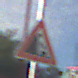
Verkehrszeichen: SteinschlagLinks
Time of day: MorningAfternoon
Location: Outdoor (Special)
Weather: PartlyCloudy
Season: NotSpecified
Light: Natural